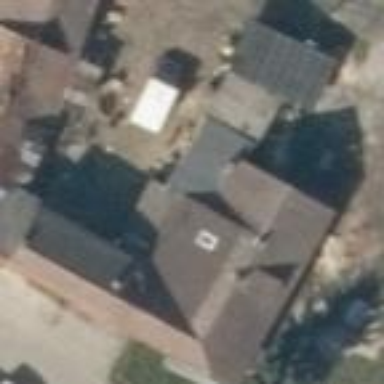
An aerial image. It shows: Detached building.